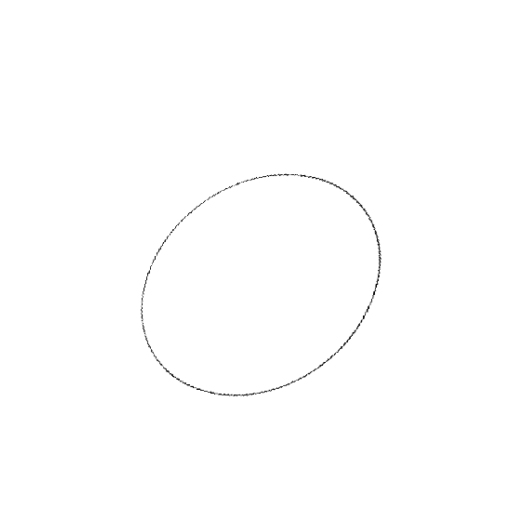
Crossing number: 0